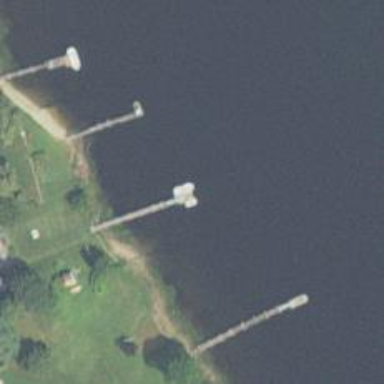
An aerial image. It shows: Man-made pier.